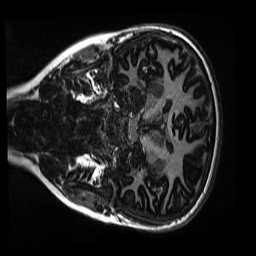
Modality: MP2RAGE
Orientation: coronal
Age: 11
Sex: female
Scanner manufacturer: siemens
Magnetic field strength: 3 T
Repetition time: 4 s
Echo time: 0.00303 s